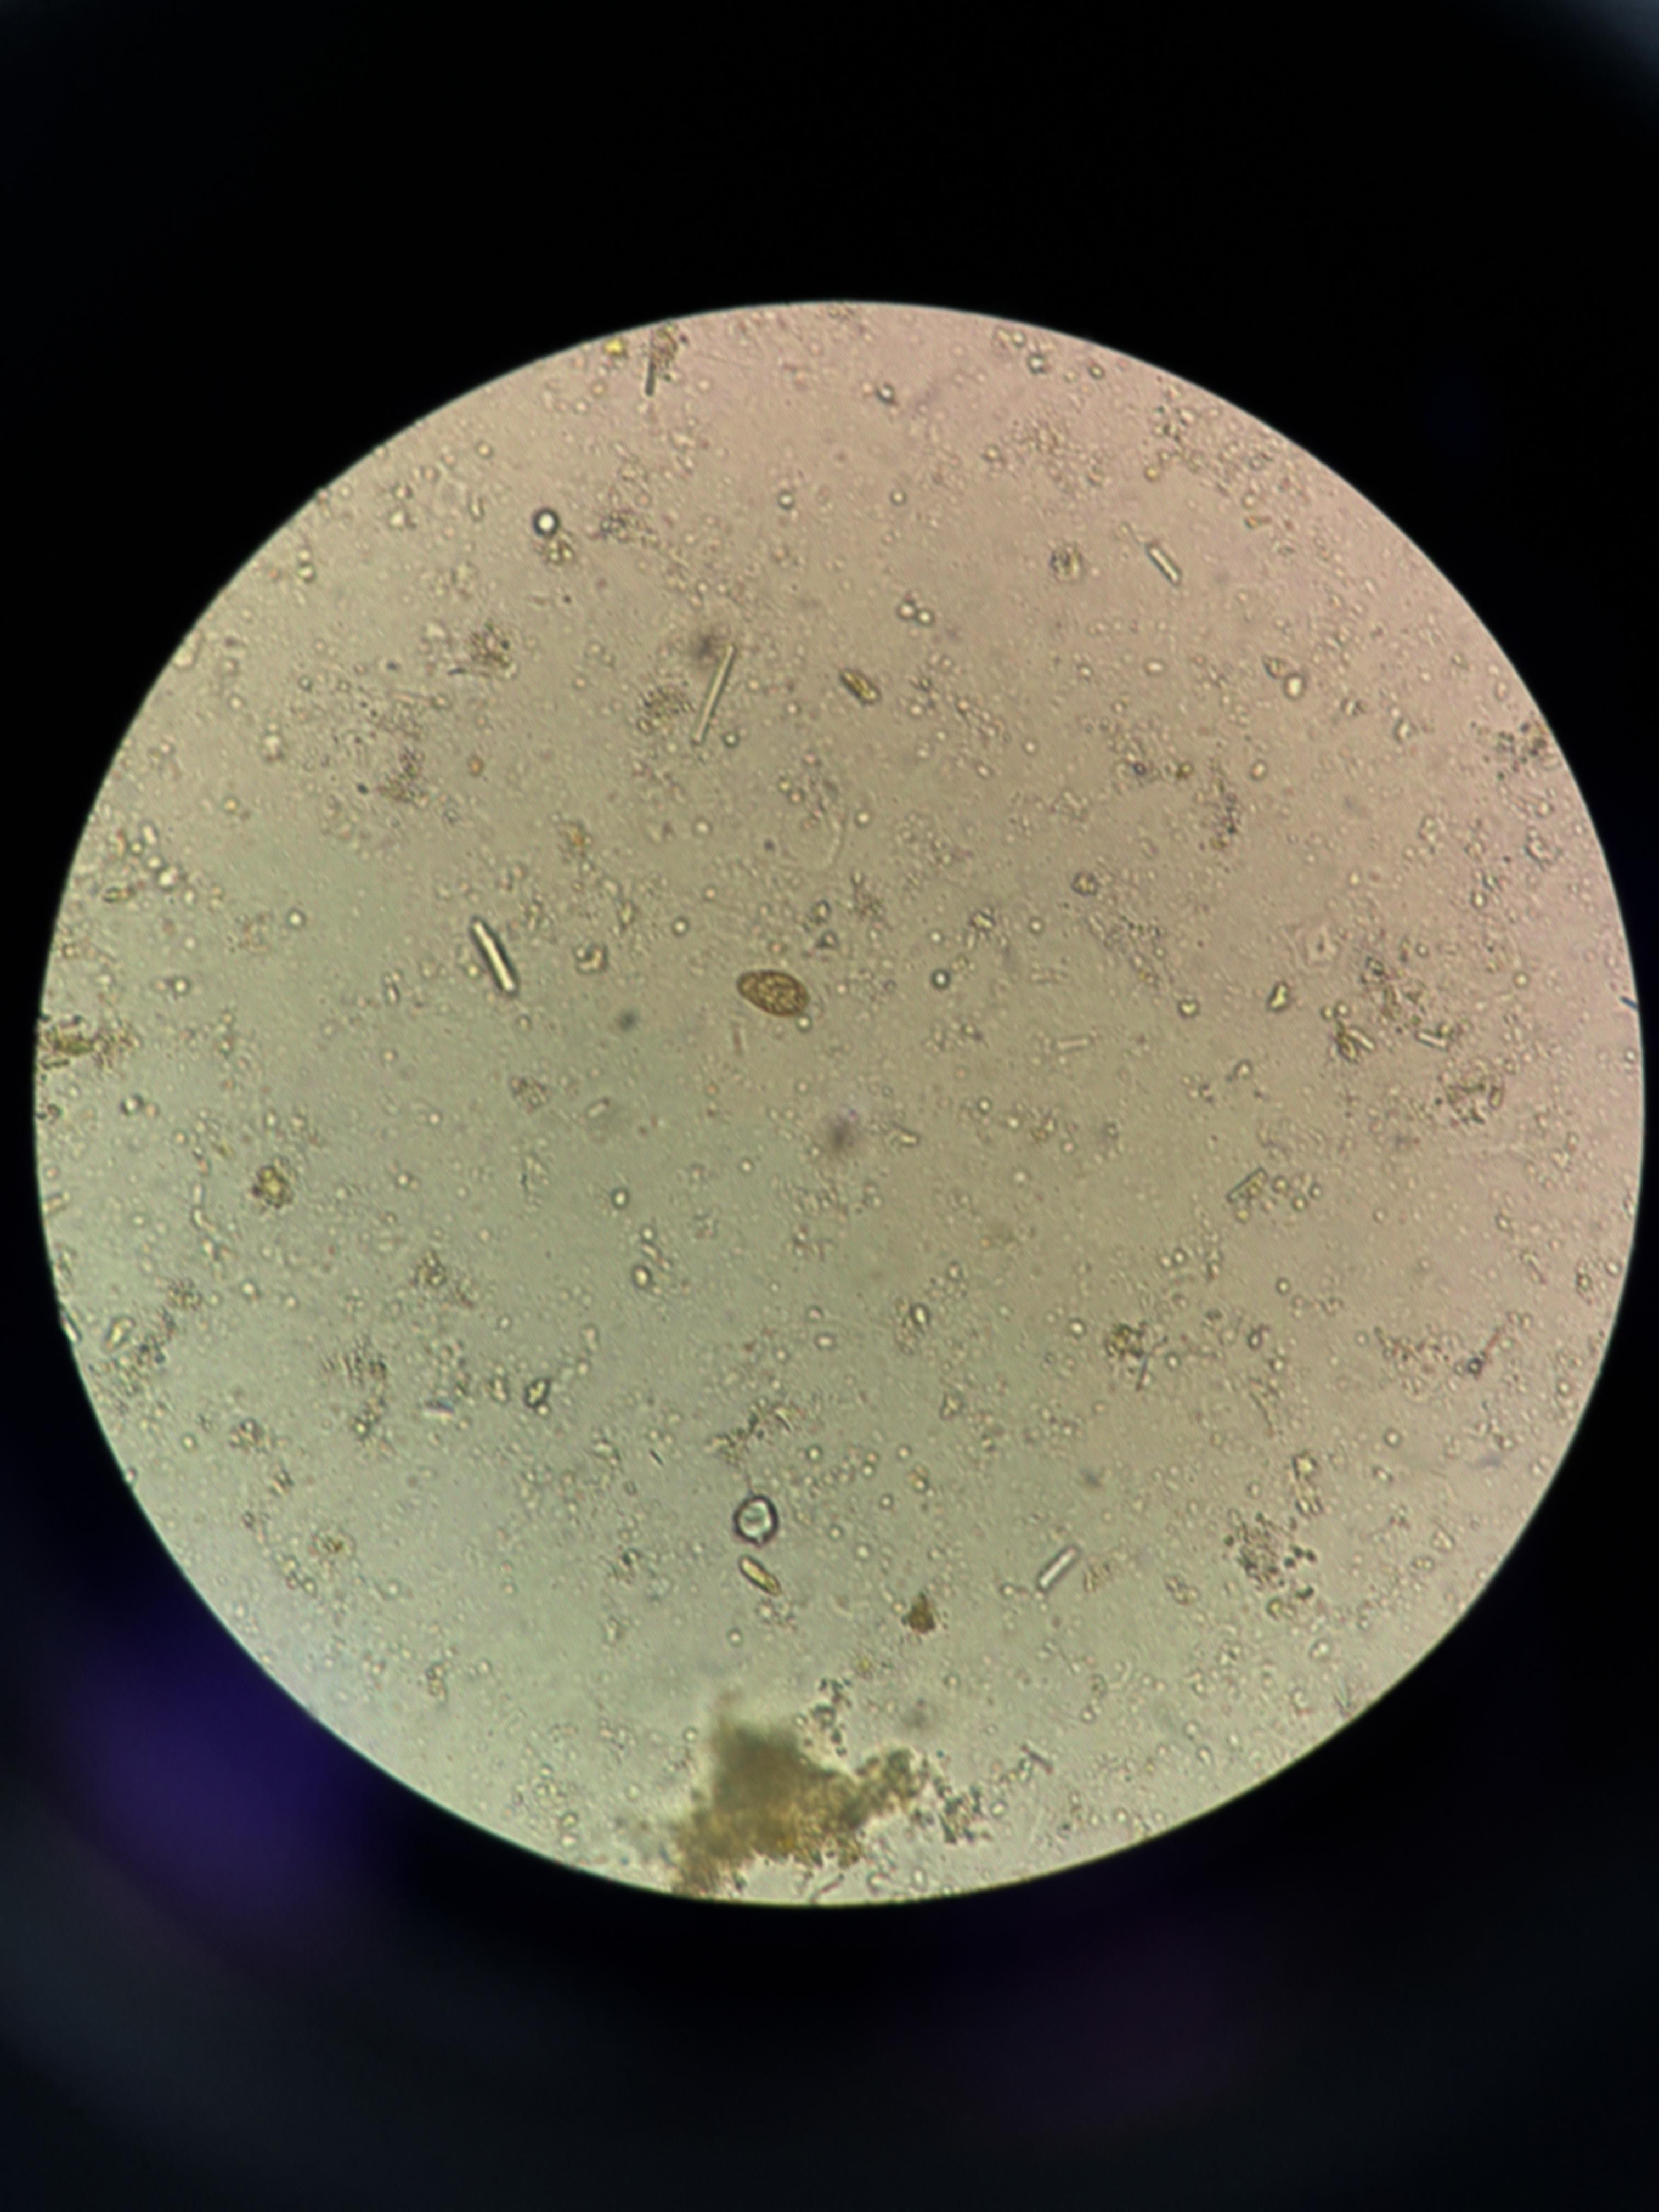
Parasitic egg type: Opisthorchis viverrine